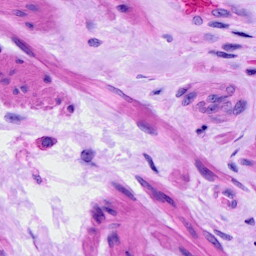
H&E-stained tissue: Ovarian